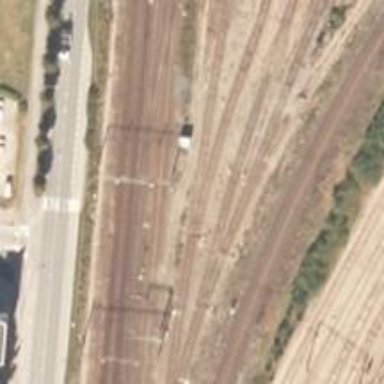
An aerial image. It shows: Wedge is used for the railway derail.